Field crop: maize
Growth stage: 2
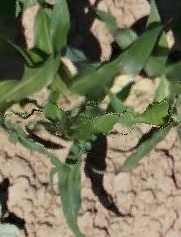
Species: maize